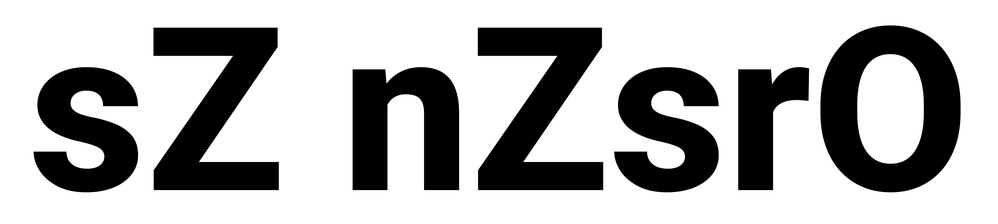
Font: Roboto_ExtraBold